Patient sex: F
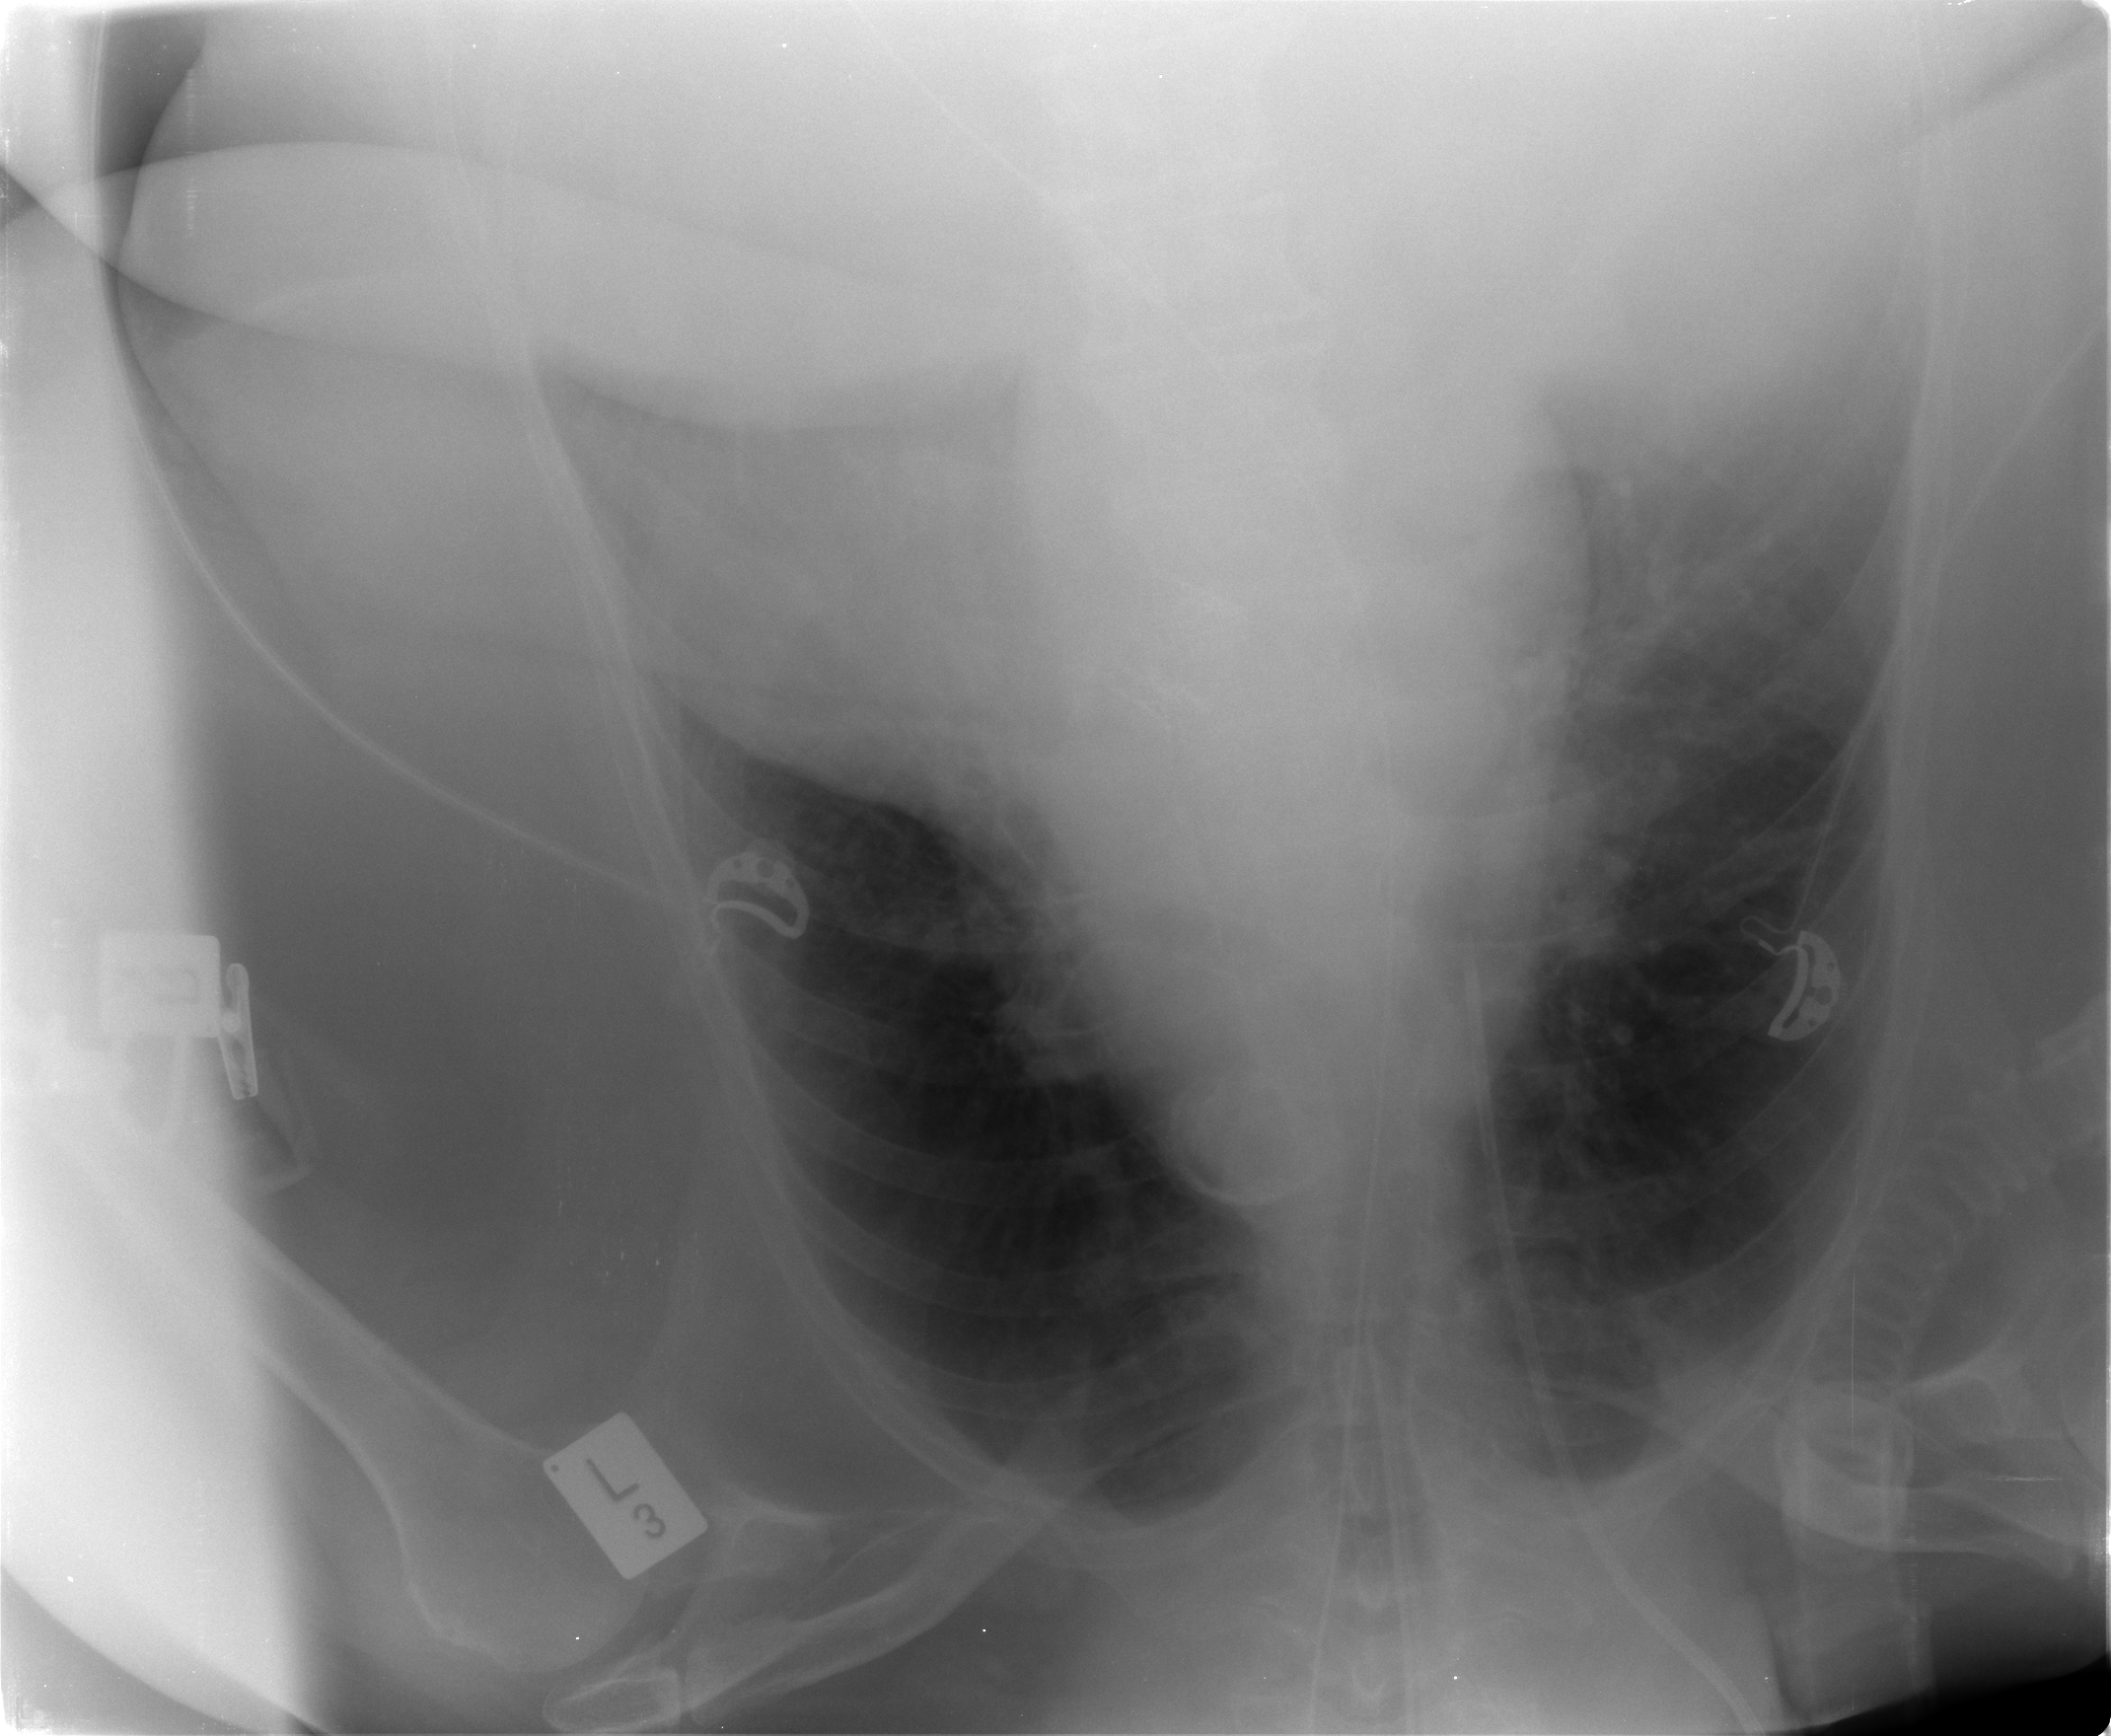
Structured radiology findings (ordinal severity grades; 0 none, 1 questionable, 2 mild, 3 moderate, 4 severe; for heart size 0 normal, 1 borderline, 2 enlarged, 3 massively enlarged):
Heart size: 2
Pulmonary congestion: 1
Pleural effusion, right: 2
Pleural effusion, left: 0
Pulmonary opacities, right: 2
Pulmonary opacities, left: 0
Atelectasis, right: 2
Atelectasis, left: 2